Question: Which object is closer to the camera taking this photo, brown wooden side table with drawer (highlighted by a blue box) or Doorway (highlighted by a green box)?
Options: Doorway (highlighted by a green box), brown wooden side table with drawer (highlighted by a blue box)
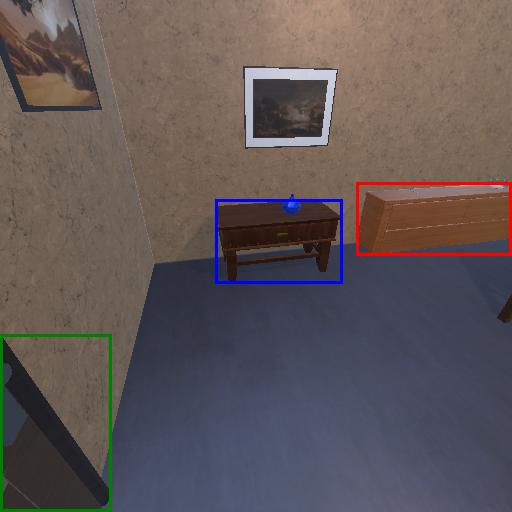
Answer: Doorway (highlighted by a green box)